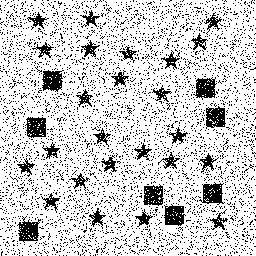
Squares: 8
Triangles: 0
Stars: 24
Total shapes: 32